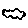
Label: cloud